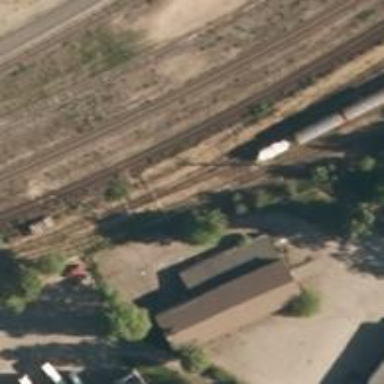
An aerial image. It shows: Railway yard used for servicing trains.